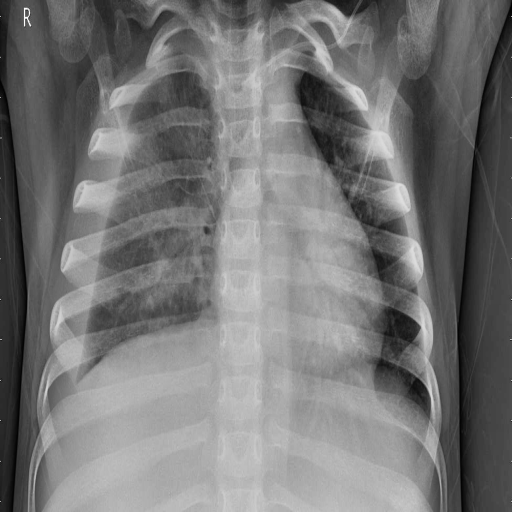
Finding: PNEUMONIA